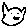
Label: cat